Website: lowes
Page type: payment
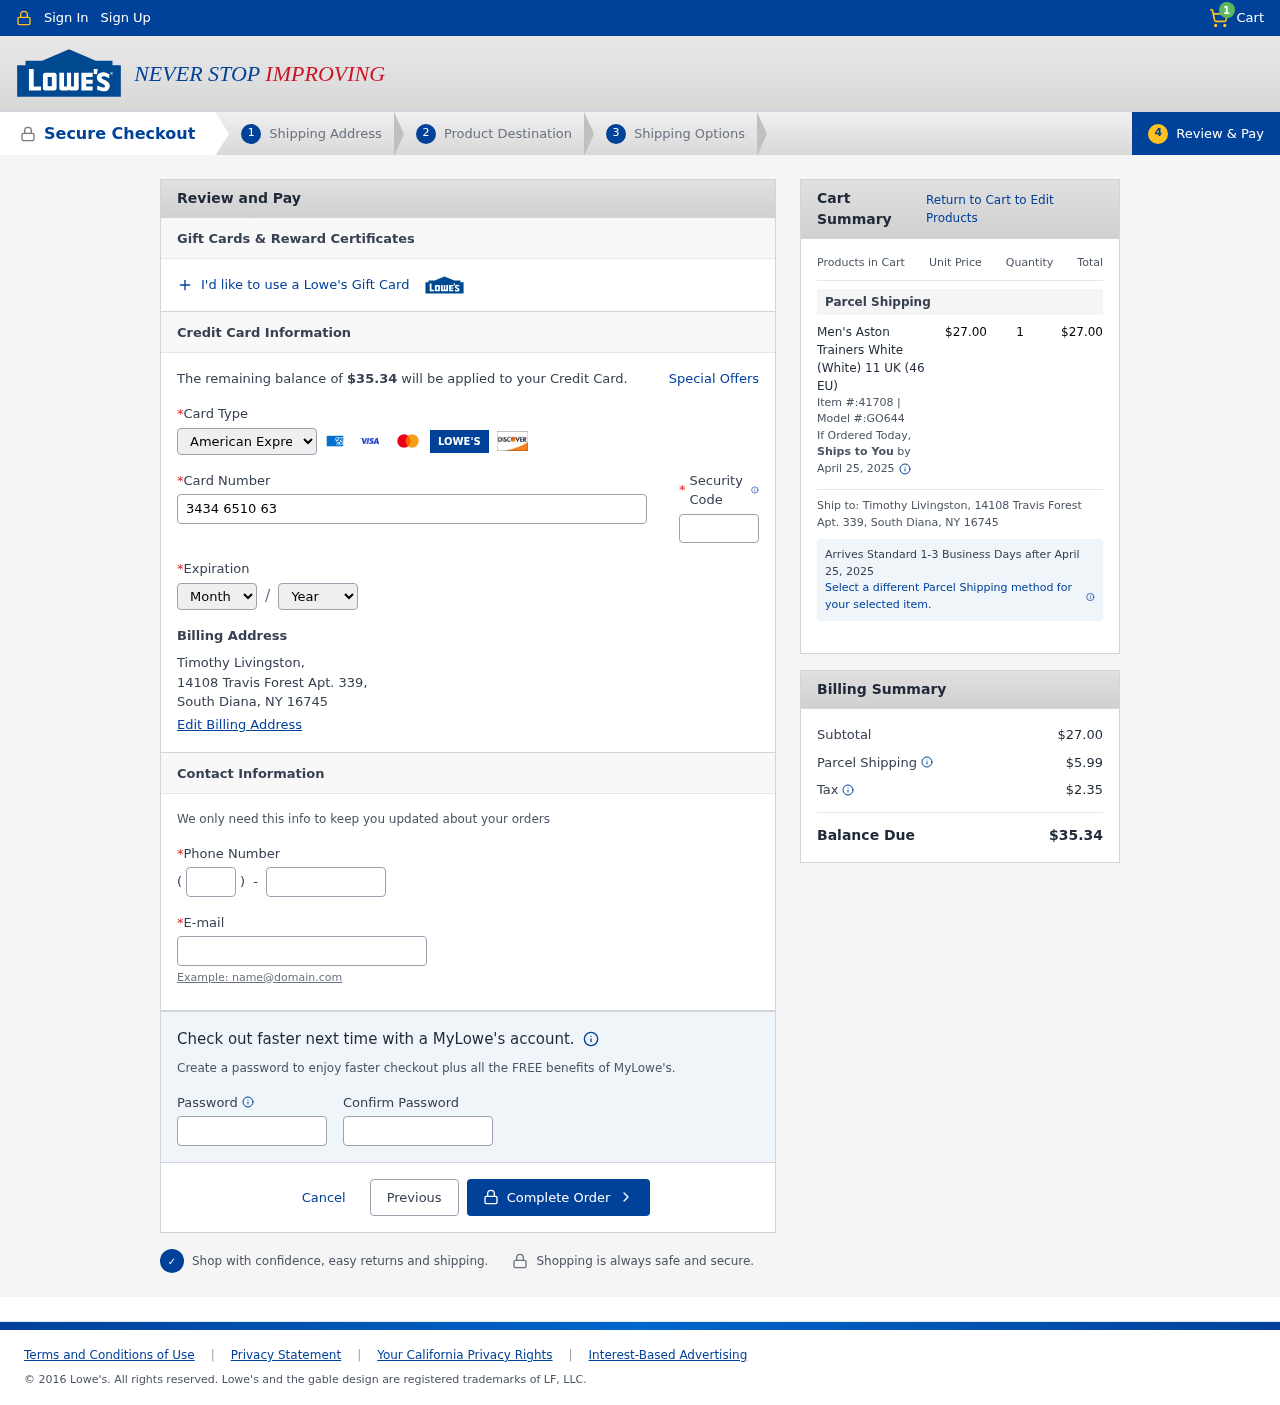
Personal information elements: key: PII_CARD_CVV
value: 5764
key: PII_CARD_EXPIRY_MONTH
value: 02
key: PII_CARD_EXPIRY_YEAR
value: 29
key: PII_CARD_NUMBER
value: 3434 6510 6357 248
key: PII_CARD_TYPE
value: American Express
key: PII_CITY_STATE_ZIP
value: South Diana, NY 16745
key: PII_EMAIL
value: tlivingston@gmail.com
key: PII_FULLNAME
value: Timothy Livingston,
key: PII_PHONE
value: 2266091942
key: PII_PHONE_AREA
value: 226
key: PII_STREET
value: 14108 Travis Forest Apt. 339,
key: PII_FULLNAME2
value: Timothy Livingston
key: PII_STREET2
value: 14108 Travis Forest Apt. 339
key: PII_CITY_STATE_ZIP2
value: South Diana, NY 16745
Product elements: key: PRODUCT1_NAME
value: Men's Aston Trainers White (White) 11 UK (46 EU)
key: PRODUCT1_PRICE
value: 27
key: PRODUCT1_QUANTITY
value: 1
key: PRODUCT1_ITEM
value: Item #:41708
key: PRODUCT1_MODEL
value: Model #:GO644
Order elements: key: ORDER_NUM_ITEMS
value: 1
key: ORDER_TOTAL
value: $35.34
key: ORDER_SHIPPING_DATE
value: April 25, 2025
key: ORDER_SUBTOTAL
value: $27.00
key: ORDER_SHIPPING_DATE2
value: April 25, 2025
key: ORDER_SHIPPING_COST
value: $5.99
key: ORDER_TAX
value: $2.35